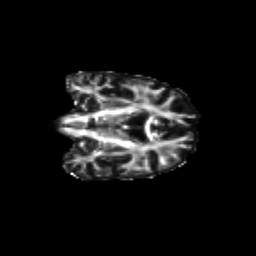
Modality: FA
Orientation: coronal
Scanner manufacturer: siemens
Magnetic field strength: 3 T
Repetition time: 9.2 s
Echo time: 0.084 s